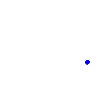
Particle: pion